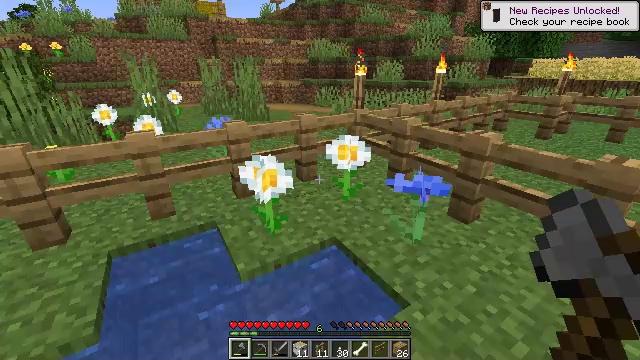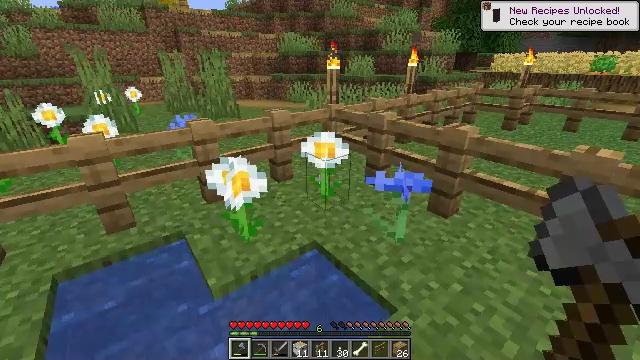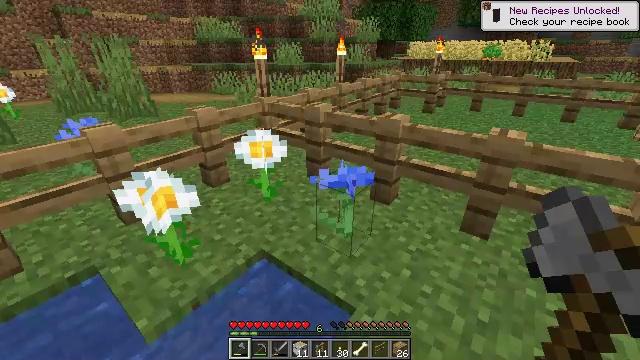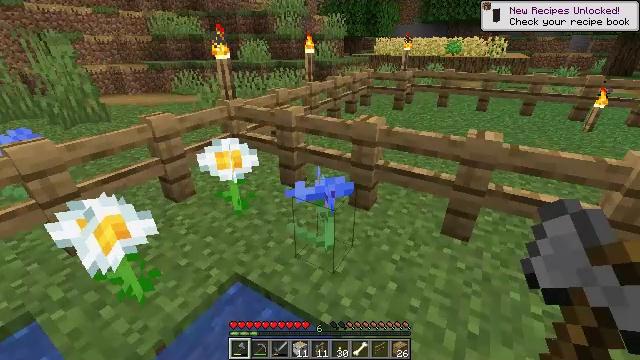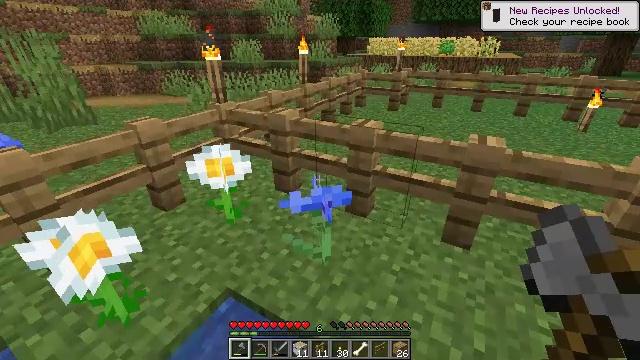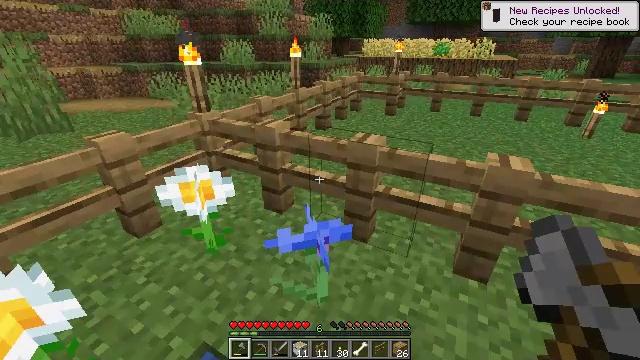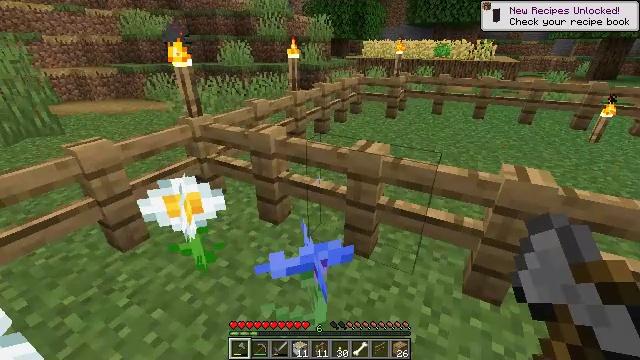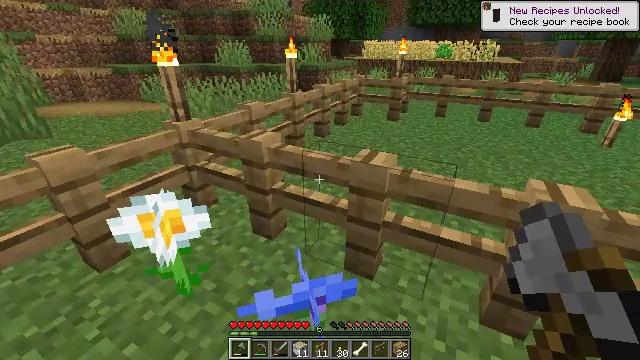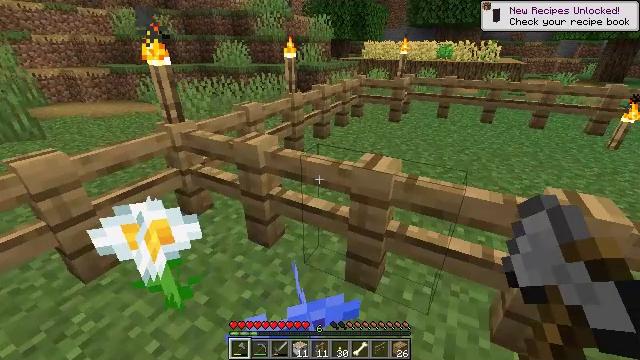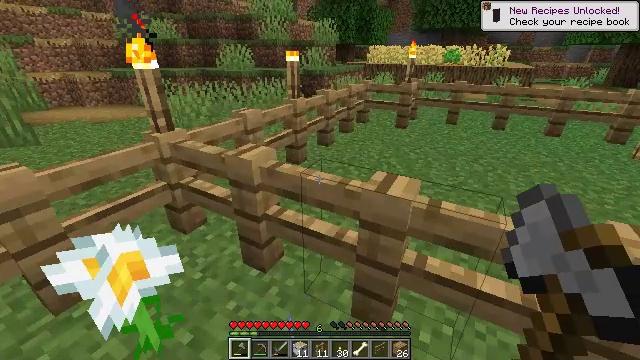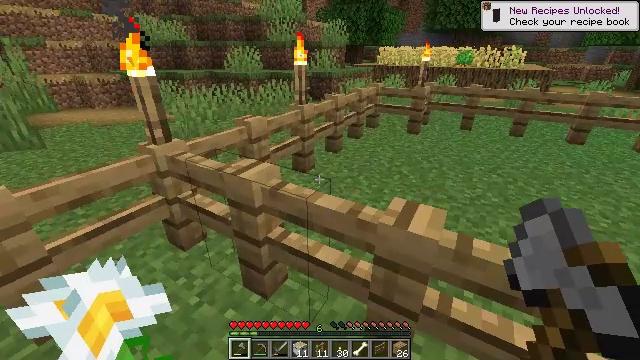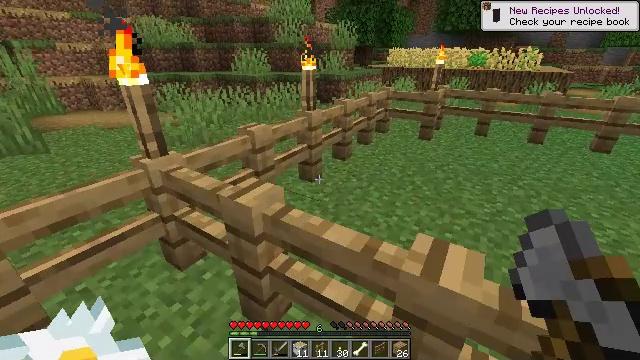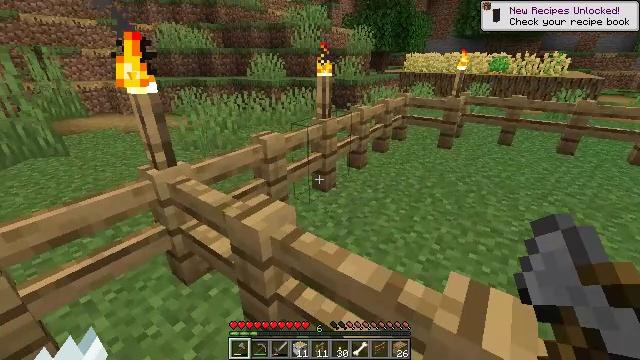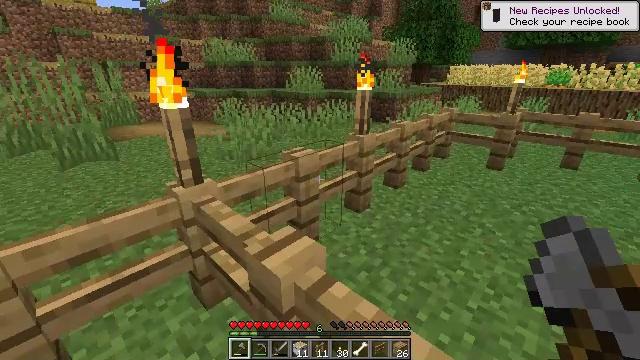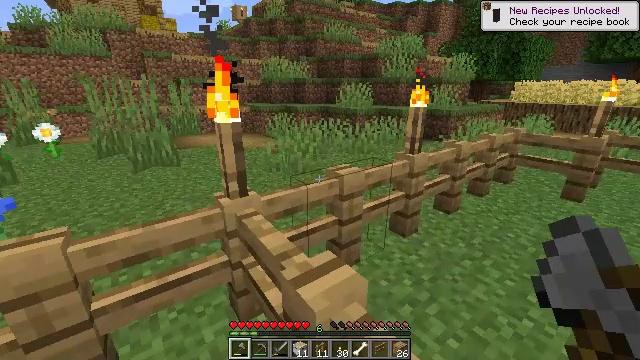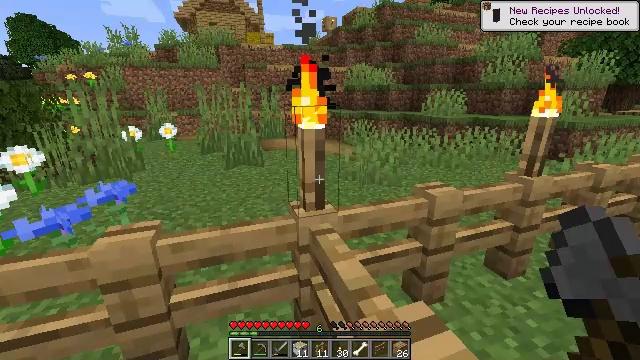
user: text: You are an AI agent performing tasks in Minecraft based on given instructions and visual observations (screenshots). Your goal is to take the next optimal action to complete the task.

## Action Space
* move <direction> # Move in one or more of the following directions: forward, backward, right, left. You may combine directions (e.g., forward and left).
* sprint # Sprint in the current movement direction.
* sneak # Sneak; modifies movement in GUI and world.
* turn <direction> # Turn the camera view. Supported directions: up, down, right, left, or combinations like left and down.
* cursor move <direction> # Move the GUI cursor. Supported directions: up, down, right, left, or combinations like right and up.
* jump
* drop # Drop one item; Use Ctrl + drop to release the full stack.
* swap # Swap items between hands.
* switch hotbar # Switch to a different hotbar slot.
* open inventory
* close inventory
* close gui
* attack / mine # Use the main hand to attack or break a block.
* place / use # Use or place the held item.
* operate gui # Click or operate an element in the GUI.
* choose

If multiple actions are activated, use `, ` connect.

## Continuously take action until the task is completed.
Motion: motion action
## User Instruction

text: Gather the oak fence pieces.
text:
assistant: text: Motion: move forward, turn right
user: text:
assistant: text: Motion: move forward, turn right and down
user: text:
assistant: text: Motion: move forward, turn right
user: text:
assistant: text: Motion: move forward, turn right
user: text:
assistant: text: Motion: move forward, turn right
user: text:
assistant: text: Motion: move forward
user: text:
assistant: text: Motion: move forward
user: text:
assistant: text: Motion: move forward
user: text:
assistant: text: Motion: move forward
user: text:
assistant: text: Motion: move forward, turn left
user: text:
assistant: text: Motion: move forward, turn left
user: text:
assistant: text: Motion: move forward, turn left
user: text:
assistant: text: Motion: move forward, turn left and up
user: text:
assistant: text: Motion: move forward, turn left and up
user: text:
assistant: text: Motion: move forward, turn left and up
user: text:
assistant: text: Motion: move forward, turn left
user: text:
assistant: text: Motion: move forward, turn left
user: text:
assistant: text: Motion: move forward, turn left
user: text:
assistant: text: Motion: move forward, turn left
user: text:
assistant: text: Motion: move forward, turn left
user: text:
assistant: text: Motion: move forward, turn left and down
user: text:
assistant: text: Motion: turn left and down
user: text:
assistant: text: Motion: turn left
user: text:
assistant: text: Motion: turn left
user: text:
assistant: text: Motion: turn left
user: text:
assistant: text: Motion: no_op
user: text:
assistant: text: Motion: turn left
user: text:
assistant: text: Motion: turn left and down
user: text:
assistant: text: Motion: turn left and down
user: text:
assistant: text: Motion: turn left